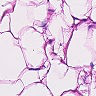
Metastatic tissue present: no